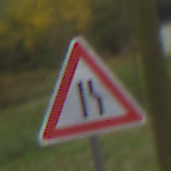
Verkehrszeichen: EinseitigVerengteFahrbahnRechts
Umgebung: Outdoor, Nature
Tageszeit: Midday
Wetter: Overcast
Licht: Natural
Jahreszeit: Autumn
Kontrast: LowContrast